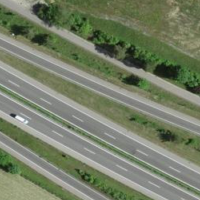
EUNIS habitat code: 57
Species observed at this site:
Medicago lupulina